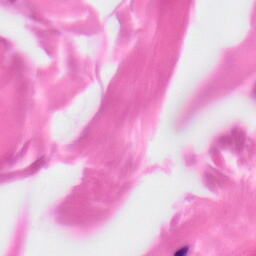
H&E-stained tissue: Skin